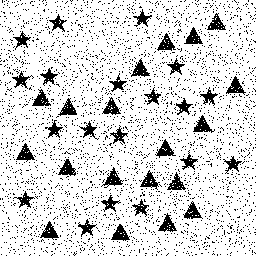
Squares: 0
Triangles: 19
Stars: 19
Total shapes: 38